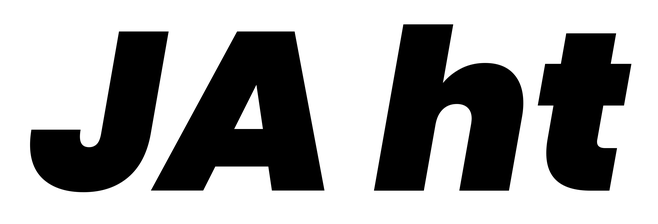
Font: Poppins-BlackItalic